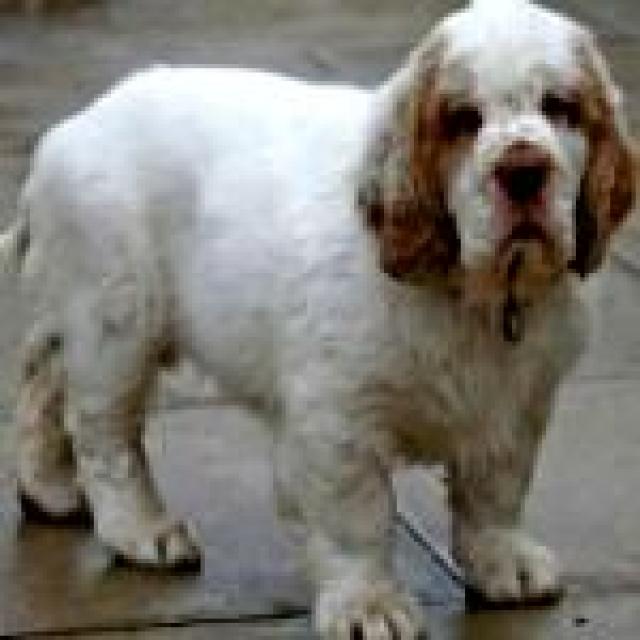
Healthy canine skin — no visible lesions, inflammation, or abnormalities. The skin and coat appear normal.